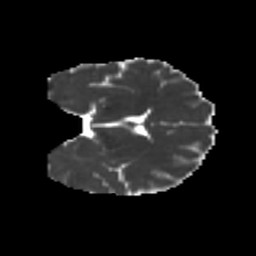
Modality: MD
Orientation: coronal
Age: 22
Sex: female
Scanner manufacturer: ge
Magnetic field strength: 3 T
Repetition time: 7.8 s
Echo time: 0.0606 s